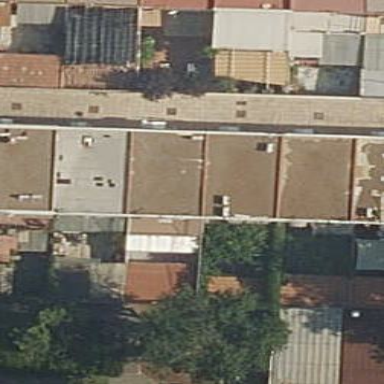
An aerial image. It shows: Terrace building.